Field crop: maize
Growth stage: 1
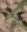
Species: atriplex